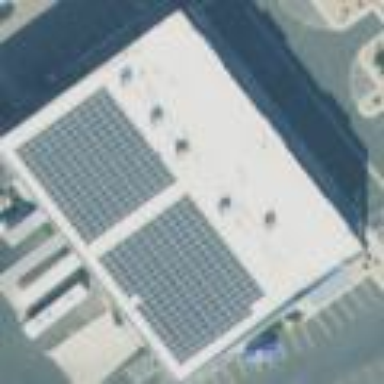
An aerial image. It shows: Commercial building.